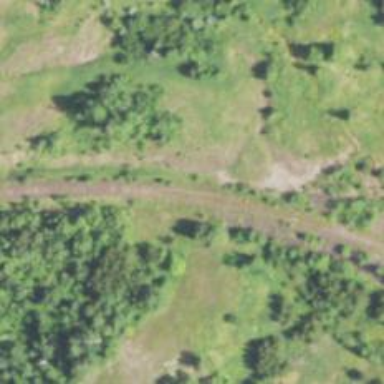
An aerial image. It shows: Railway track with single rail.